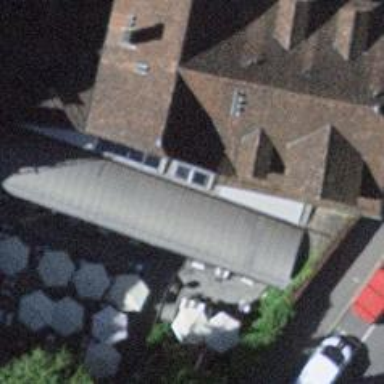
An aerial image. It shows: Hotel with restaurant.